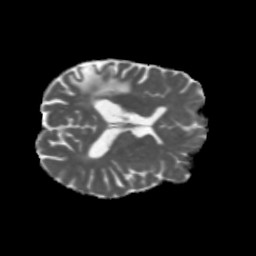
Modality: MD
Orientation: axial
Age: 47
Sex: male
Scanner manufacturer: siemens
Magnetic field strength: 3 T
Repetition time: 5.47 s
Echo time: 0.0854 s